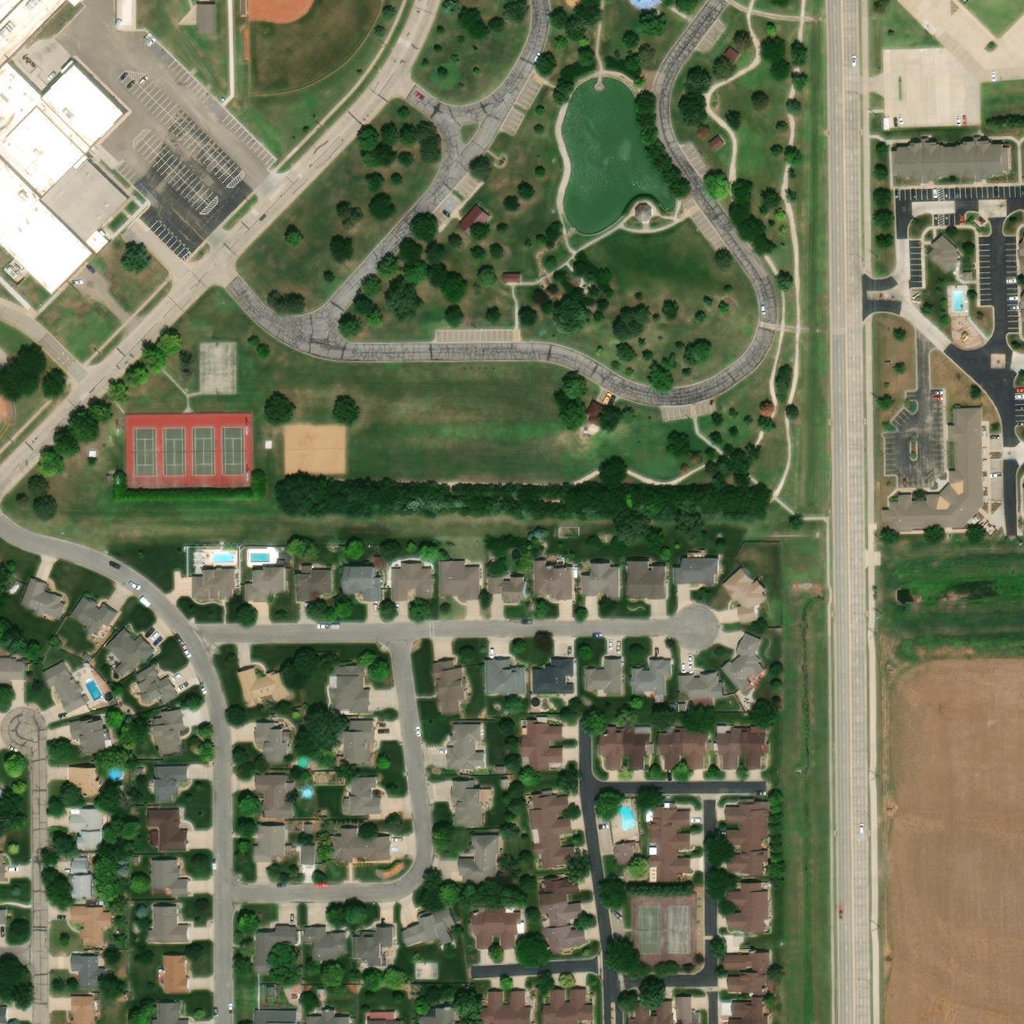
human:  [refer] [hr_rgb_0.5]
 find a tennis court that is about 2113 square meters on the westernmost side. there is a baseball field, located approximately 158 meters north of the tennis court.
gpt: <box>[[12, 40, 24, 47, 0]]</box>

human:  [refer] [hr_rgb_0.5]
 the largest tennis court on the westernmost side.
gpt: <box>[[12, 40, 24, 47, 0]]</box>